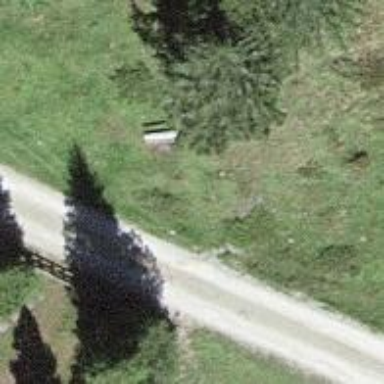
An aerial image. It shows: Bench.